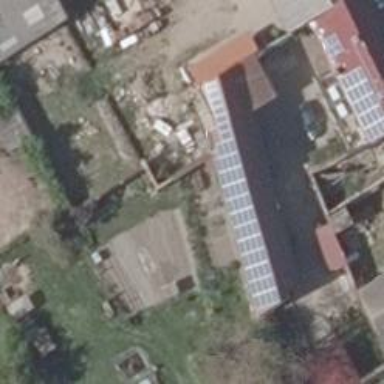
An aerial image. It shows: Small solar photovoltaic panel used as generator to produce electricity.